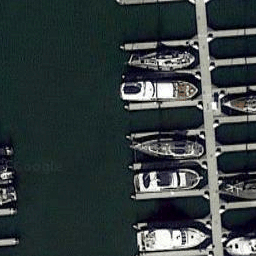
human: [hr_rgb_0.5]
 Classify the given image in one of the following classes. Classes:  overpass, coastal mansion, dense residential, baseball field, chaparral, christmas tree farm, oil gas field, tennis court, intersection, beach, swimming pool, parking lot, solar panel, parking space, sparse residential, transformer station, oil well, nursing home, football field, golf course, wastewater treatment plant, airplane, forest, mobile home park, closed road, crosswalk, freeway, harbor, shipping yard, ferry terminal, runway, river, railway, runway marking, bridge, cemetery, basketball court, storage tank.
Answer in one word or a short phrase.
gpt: harbor